Question: How do I install both Oracle 10g XE and Oracle 11G XE on the same machine?
While installing I'm getting the following error.

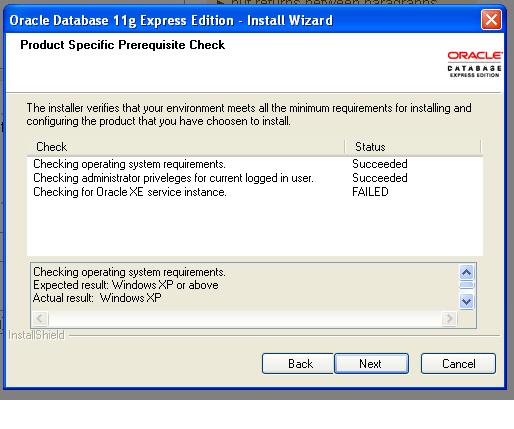
Answer: Got it , we need to disable the antivirus before installing and we can't install both Oracle 10G XE and 11G XE on same machine, but can install oracle 10gxe and 11g on same machine.